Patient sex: M
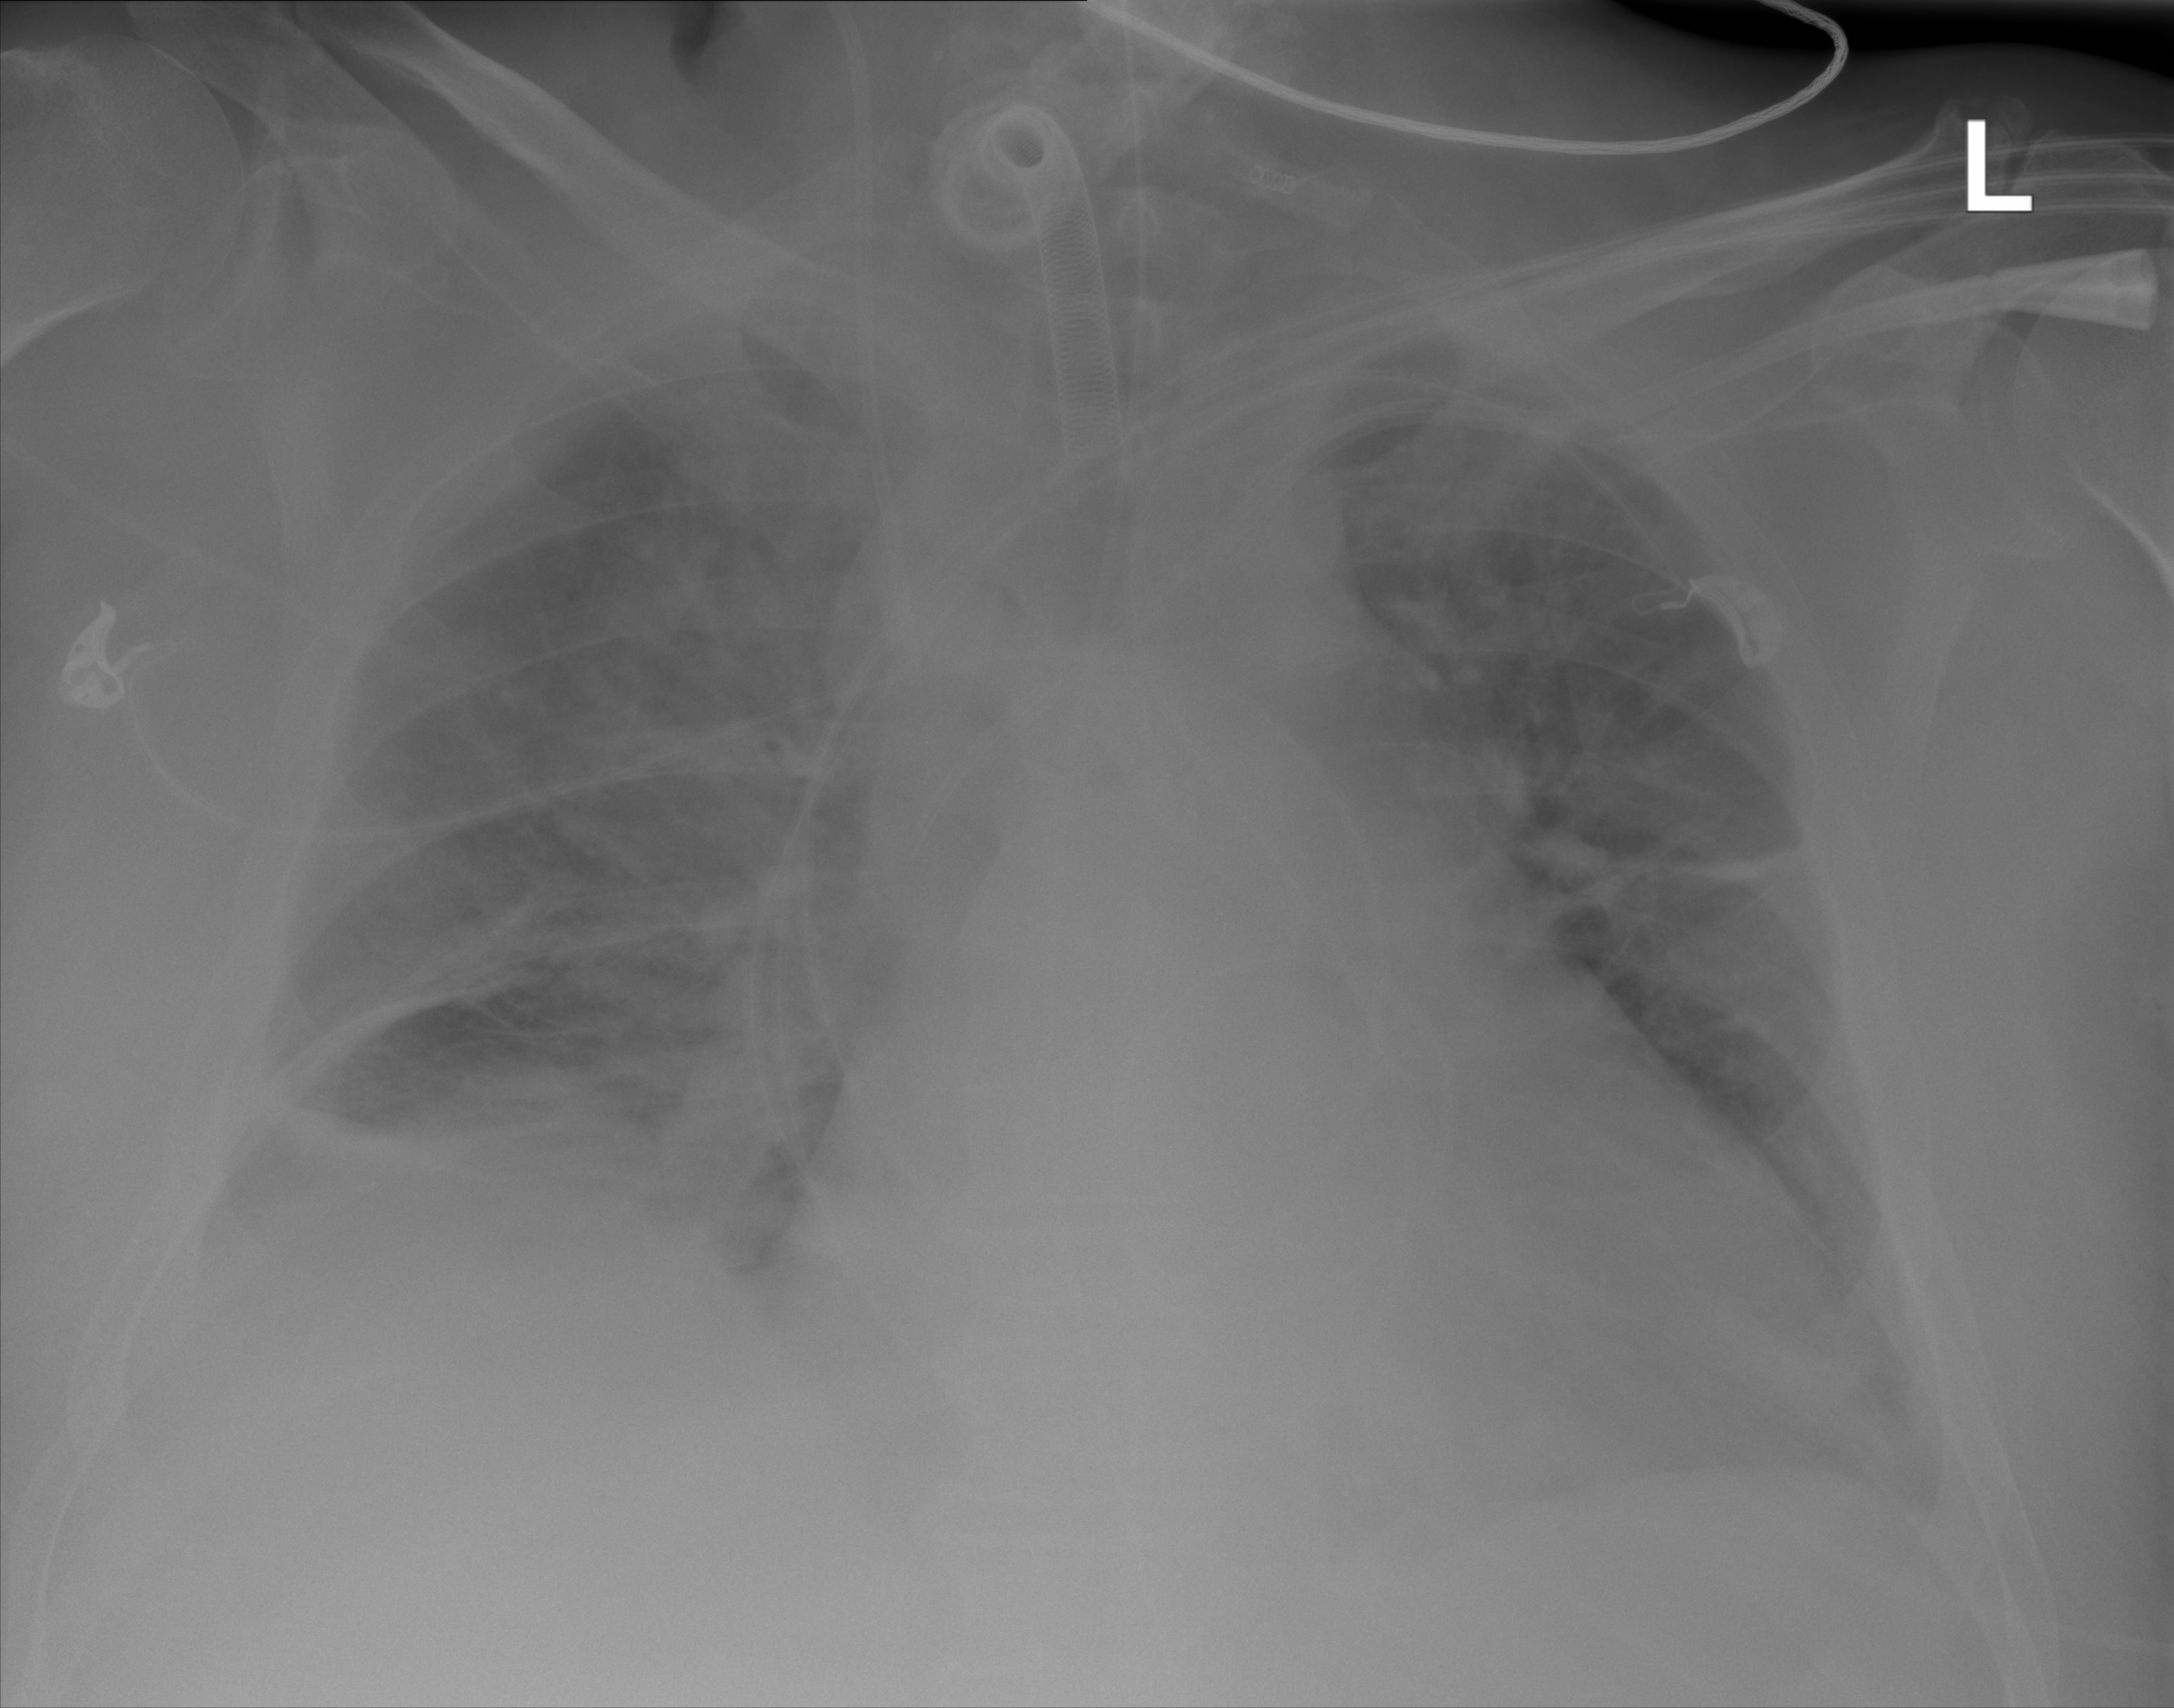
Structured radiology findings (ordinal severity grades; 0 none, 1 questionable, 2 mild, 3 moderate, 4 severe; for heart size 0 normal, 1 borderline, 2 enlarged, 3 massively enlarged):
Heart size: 2
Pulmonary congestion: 2
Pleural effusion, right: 2
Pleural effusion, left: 1
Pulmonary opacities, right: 2
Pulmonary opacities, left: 2
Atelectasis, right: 2
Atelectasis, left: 2